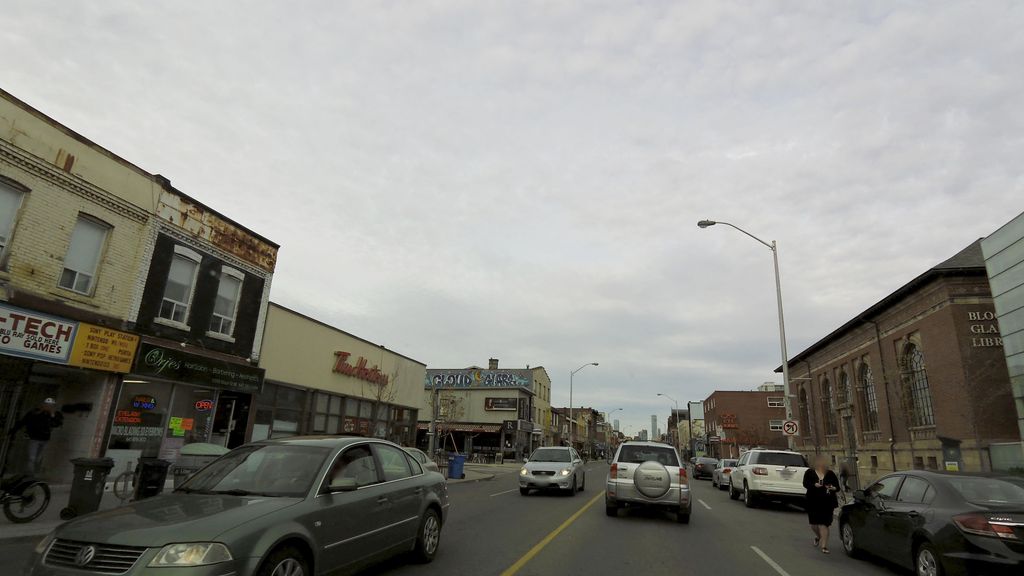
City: toronto